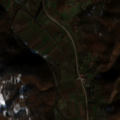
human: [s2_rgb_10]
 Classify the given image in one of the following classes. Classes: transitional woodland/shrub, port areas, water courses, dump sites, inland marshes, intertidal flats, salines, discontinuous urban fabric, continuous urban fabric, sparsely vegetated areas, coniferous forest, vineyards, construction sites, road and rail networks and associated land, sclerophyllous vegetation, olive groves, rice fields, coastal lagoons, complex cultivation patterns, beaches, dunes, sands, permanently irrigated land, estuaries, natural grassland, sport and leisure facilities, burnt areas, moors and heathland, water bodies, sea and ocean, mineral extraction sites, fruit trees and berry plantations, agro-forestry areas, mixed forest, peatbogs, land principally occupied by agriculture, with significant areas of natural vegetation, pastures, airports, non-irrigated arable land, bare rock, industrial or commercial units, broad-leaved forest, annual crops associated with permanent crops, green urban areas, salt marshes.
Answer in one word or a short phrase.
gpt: complex cultivation patterns, land principally occupied by agriculture, with significant areas of natural vegetation, broad-leaved forest, transitional woodland/shrub